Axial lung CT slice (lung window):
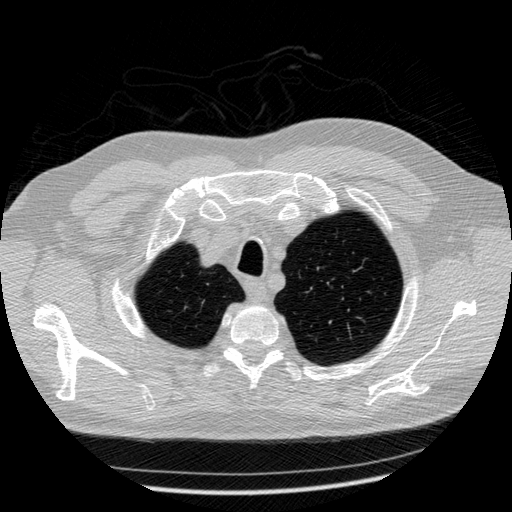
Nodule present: no